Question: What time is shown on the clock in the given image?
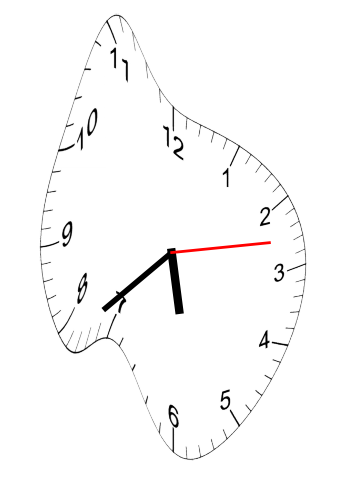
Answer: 05:38:13